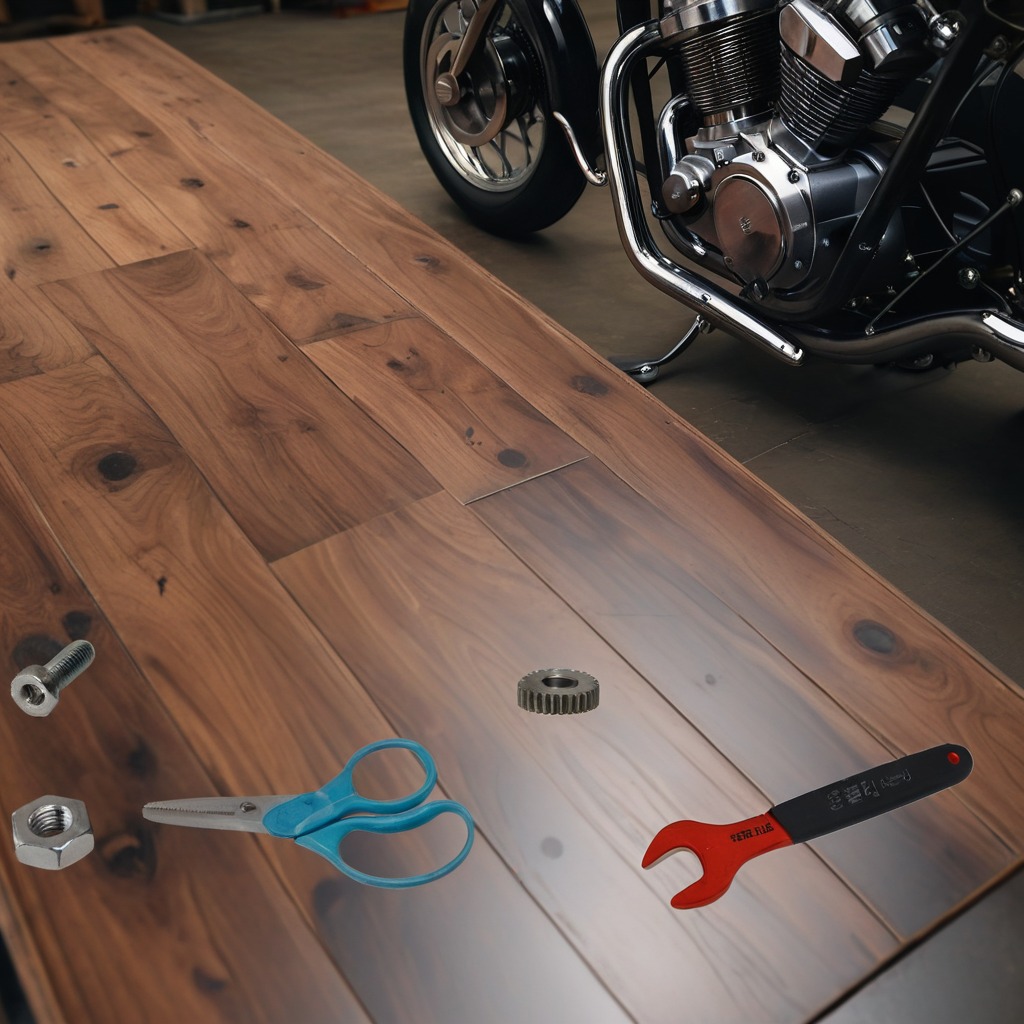
A gear with teeth, a metal nut, scissors, and a wrench are lying on the wooden table in the garage.